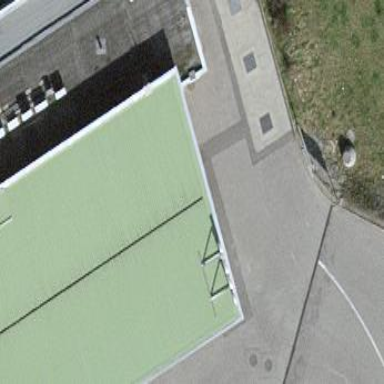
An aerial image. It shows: Fuel amenity located on the roof of building.